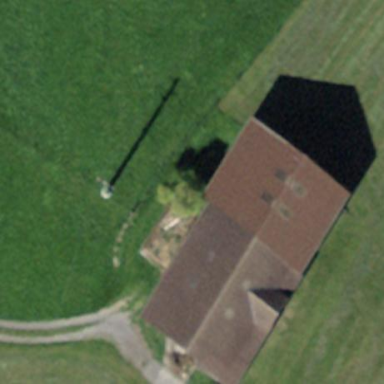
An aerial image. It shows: Rural barn.